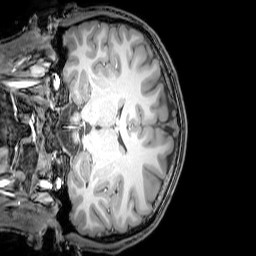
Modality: T1w
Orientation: coronal
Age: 20
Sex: male
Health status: healthy
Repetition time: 0.081 s
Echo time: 0.037 s